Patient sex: M
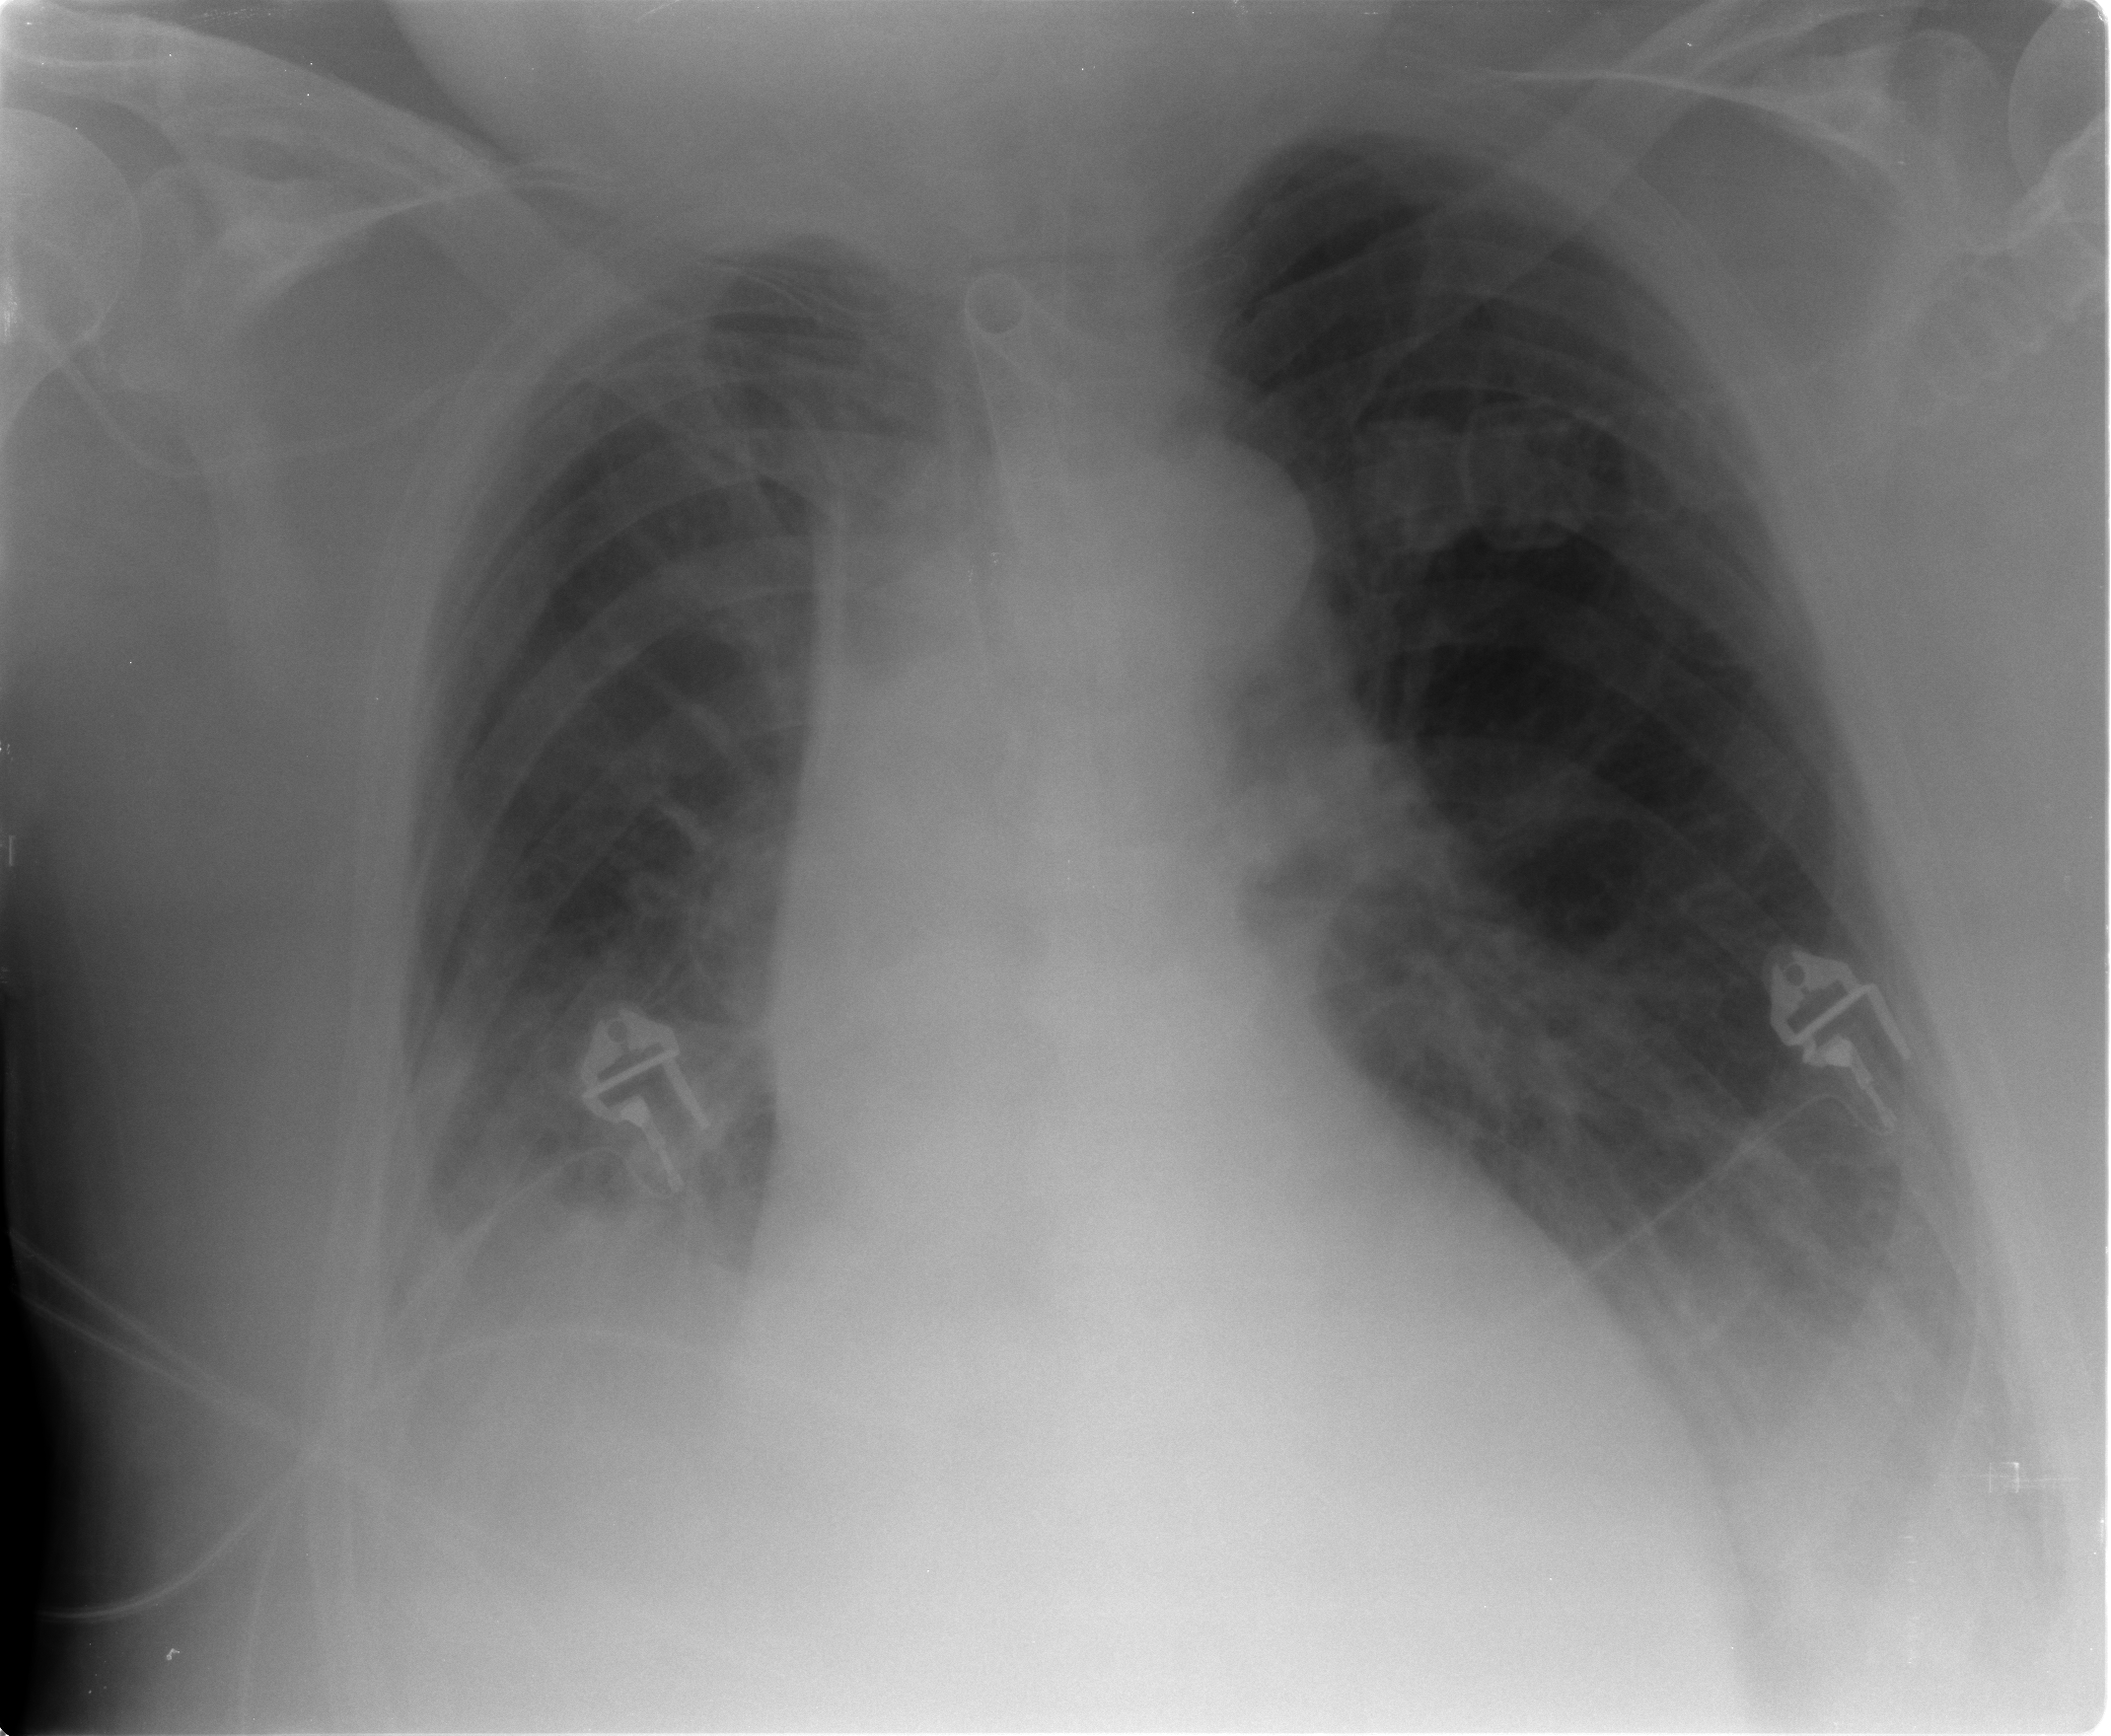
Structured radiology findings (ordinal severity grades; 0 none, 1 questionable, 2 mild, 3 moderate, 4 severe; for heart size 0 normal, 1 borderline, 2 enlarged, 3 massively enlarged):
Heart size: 2
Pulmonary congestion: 2
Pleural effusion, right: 2
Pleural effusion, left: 2
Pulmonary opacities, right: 2
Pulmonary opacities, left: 2
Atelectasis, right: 2
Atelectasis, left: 2